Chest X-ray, PA view. Patient: 57 years old, sex M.
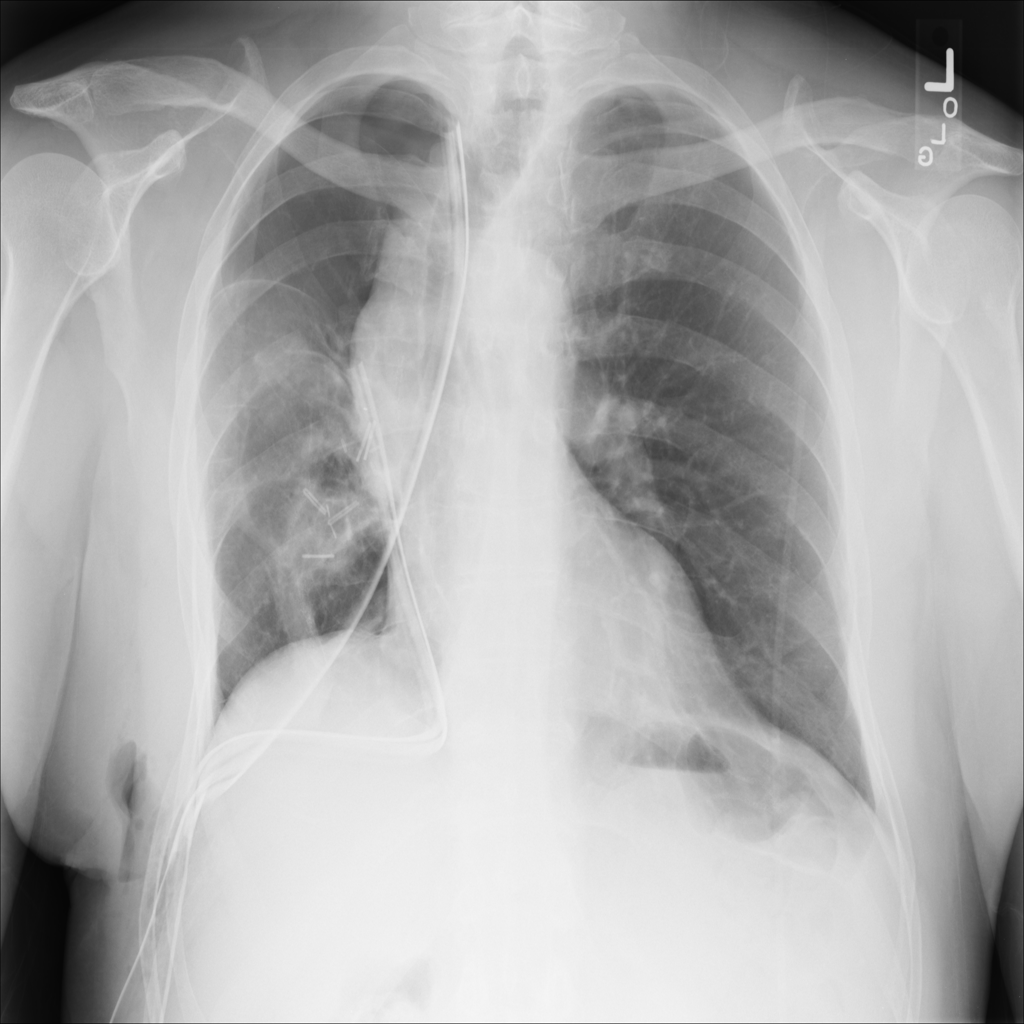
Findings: Pneumothorax